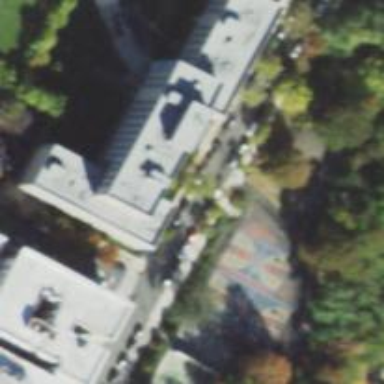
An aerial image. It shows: View of university building.